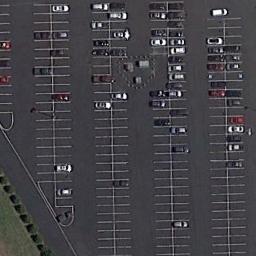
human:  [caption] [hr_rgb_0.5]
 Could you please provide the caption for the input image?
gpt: The parking lot has some parked cars but lots of parking spaces are still empty .

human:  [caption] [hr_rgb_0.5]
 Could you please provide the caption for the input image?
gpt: Many cars of different styles and colors are on the parking lot .

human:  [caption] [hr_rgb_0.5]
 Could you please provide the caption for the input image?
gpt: About a third of the parking spaces in the parking lot are occupied .

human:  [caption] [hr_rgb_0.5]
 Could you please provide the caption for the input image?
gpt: There are some cars on the parking lot .

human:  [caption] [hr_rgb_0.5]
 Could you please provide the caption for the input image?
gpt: There are some cars and many empty space on the parking lot .